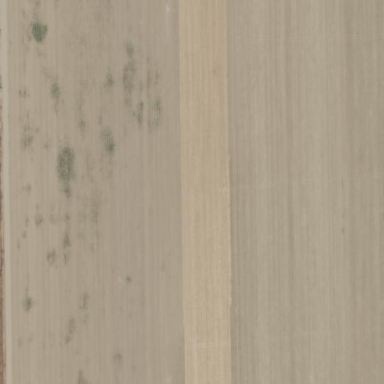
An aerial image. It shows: Farmland with fields for crop cultivation.